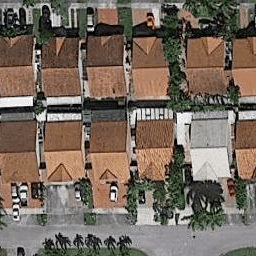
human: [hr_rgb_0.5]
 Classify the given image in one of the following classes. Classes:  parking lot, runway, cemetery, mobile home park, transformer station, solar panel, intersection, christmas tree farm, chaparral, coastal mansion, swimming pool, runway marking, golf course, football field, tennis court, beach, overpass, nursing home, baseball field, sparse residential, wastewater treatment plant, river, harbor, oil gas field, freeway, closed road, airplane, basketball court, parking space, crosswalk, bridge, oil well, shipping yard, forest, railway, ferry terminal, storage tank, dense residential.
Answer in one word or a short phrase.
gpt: dense residential